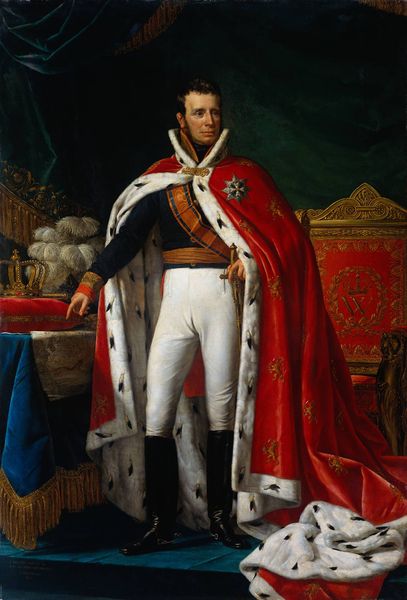
Titel: William I, König der Niederlande
Künstler: Joseph Paelinck
Standort: Amsterdam
Institution: Rijksmuseum
Schlagwörter: blau, feder, gemälde, hand, mann, umhang, weiß, grün, ocker, braun, finger, frankreich, grau, hintergrund, kleider, licht, schwarz, stuhl, tisch, gürtel, rot, muster, teppich, bart, hose, jung, falten, federn, hermelin, kragen, pelz, samt, stehen, bildnis, hände, portrait, porträt, rückenlehne, tischdecke, tischtuch, vorhang, boden, fransen, gold, mantel, pose, stehend, adel, decke, saum, brosche, kontrast, krone, seide, federhut, fell, schärpe, herrschaft, schleppe, treppe, kaiser, kissen, könig, thron, polster, zeigefinger, verzierung, stufe, wedel, zeigen, schnalle, bayern, stern, schwert, uniform, backenbart, napoleon, abzeichen, degen, orden, scherpe, stiefel, herrscher, nerz, schritt, tron, fürst, ganzfigur, wappen, hubi, leder, majestät, löwe, landkarte, würdemotiv, samtmantel, teppicht, purpur, glod, herrscherportrait, herscher, insignien, kledier, krönungsmantel, ludwig, ornat, reithose, stand spielbein, sternenbrosche, tierfigur, zepter, schwarze schuhe, märchenkönig, roter umhang, perlz, weiße hose, braunes haar, otelot, unifrorm